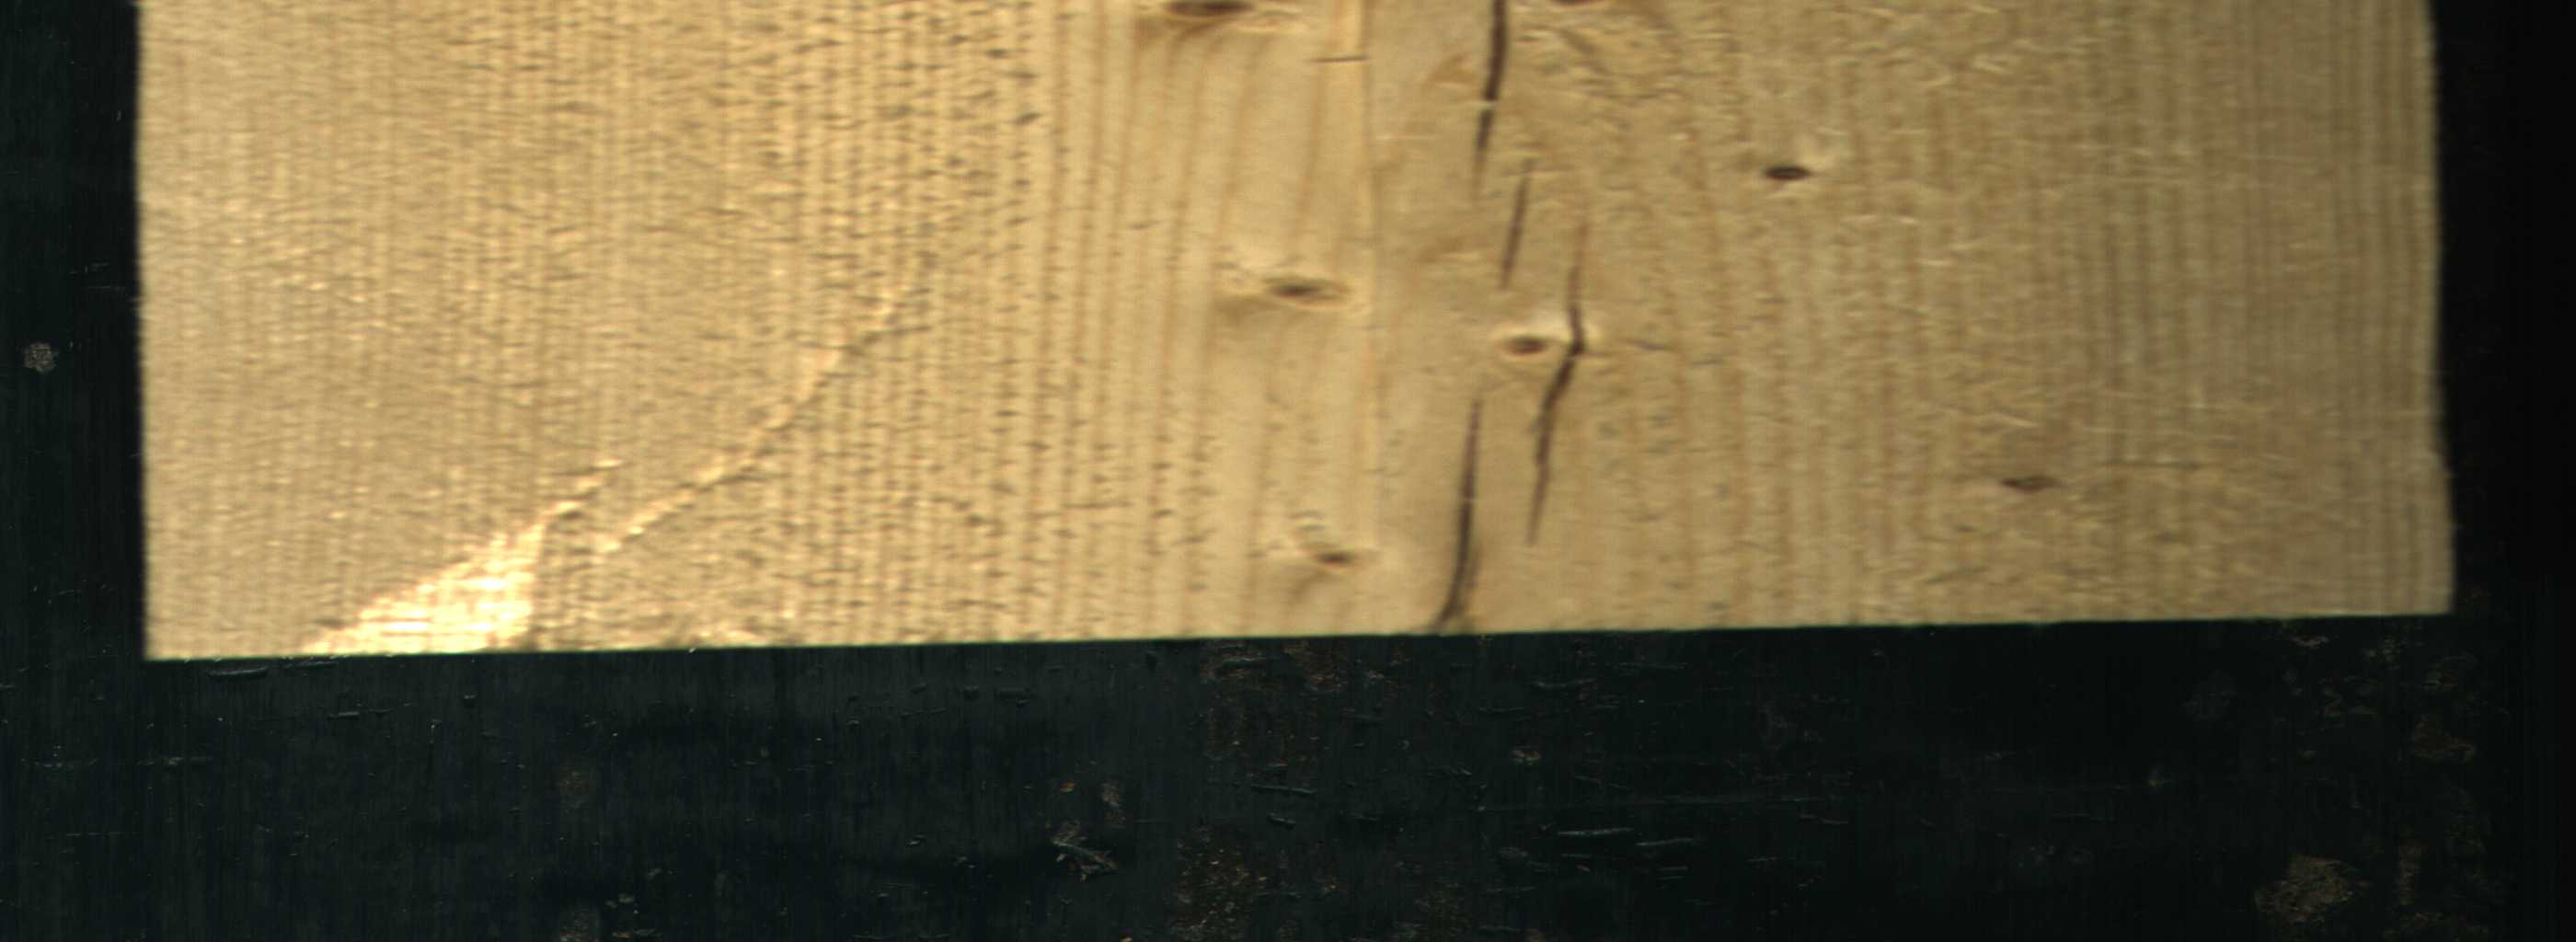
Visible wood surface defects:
Crack
Crack
Crack
Crack
Live_Knot
Live_Knot
Live_Knot
Live_Knot
Live_Knot
Live_Knot